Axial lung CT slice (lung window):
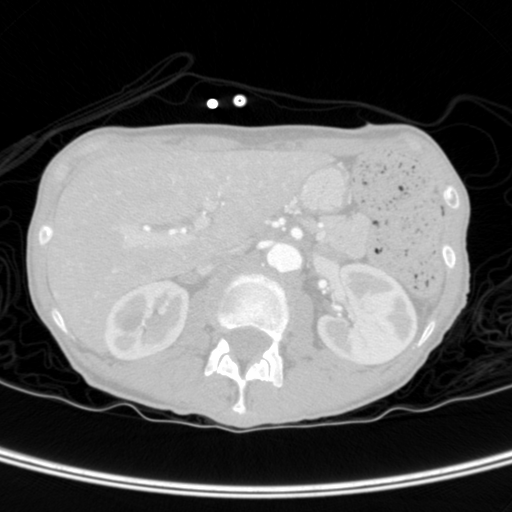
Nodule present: no